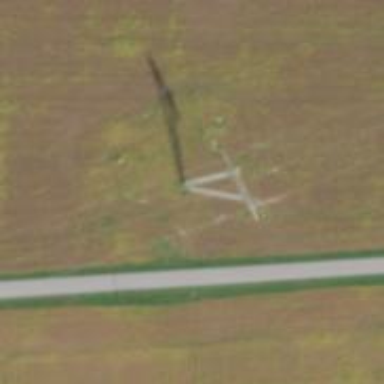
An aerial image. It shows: Lattice structure tower used for power distribution.